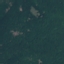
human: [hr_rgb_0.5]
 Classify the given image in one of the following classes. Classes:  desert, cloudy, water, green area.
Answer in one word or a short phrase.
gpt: green area